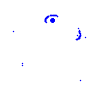
Particle: kaon